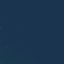
Label: SeaLake